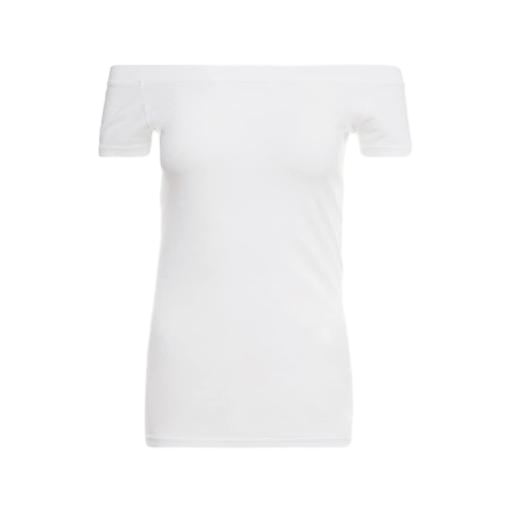
white bardot top, shoulder t-shirt, longline bardot top, white background